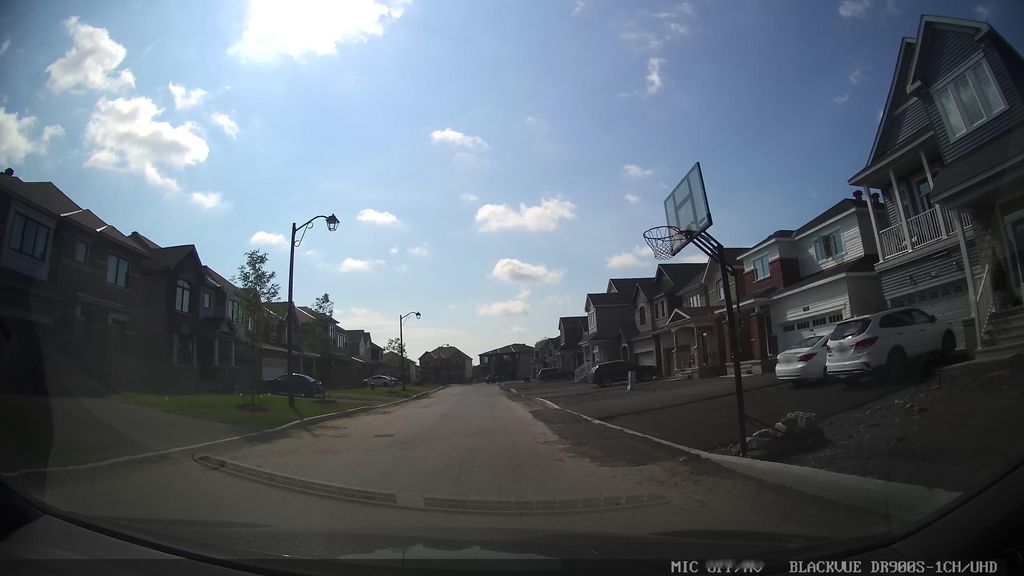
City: ottawa-gatineau